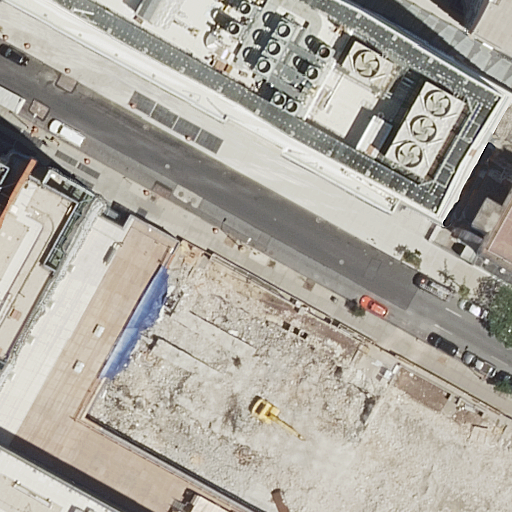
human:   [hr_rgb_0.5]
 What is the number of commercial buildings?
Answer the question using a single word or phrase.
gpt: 0

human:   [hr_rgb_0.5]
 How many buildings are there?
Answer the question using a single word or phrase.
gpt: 6

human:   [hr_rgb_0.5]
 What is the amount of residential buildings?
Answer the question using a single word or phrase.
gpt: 6

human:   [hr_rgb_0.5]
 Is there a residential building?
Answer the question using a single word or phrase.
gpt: yes

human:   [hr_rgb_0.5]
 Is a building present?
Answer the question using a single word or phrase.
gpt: yes

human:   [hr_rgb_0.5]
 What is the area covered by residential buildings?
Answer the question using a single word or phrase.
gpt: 11042m2

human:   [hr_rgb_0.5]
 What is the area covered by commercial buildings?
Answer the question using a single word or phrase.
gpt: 0m2

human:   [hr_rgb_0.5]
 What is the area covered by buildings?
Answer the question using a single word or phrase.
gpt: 11042m2

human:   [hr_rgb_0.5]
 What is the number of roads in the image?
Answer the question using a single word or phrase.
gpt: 1

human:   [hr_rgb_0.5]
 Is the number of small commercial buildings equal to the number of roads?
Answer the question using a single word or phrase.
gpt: no

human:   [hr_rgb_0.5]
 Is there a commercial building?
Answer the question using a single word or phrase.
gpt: no

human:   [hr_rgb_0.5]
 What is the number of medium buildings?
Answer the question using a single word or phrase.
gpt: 0

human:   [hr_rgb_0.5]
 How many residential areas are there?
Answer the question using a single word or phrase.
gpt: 0

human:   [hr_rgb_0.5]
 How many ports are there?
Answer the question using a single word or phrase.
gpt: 0

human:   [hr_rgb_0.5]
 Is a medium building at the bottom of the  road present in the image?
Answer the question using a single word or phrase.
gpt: no

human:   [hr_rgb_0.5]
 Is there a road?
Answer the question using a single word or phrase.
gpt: yes

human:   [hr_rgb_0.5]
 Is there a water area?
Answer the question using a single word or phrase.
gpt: no

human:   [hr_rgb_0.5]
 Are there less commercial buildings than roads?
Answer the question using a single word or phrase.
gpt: yes

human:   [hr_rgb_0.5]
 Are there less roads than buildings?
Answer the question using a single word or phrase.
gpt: yes

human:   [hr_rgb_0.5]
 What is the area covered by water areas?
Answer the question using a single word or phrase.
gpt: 0m2

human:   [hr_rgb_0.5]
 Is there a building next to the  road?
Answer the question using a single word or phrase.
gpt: yes

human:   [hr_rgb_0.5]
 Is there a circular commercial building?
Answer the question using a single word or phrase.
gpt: no

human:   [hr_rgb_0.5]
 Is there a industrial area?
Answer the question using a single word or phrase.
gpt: no

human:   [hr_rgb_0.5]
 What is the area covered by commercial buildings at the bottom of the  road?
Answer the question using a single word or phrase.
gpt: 0m2

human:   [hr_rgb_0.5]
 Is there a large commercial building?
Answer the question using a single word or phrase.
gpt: no

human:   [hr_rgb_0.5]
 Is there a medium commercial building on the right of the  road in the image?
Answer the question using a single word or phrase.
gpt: no

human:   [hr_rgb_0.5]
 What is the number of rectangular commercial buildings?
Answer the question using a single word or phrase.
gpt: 0

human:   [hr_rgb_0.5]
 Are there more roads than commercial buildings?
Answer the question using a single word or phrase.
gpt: yes

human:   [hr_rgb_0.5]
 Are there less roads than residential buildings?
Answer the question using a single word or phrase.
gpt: yes

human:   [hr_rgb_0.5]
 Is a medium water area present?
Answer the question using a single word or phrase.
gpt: no

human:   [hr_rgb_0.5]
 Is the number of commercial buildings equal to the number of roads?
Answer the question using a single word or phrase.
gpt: no

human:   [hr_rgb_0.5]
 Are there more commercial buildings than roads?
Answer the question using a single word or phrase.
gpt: no

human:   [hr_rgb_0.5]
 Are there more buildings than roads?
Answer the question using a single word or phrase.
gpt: yes

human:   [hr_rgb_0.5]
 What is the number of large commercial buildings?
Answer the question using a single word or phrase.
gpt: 0

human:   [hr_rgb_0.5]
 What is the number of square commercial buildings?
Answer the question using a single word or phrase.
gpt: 0

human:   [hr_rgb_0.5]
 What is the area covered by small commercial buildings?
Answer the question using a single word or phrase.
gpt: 0m2

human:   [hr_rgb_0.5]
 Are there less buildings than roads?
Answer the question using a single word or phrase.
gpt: no

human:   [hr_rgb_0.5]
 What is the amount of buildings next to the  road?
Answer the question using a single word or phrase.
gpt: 6

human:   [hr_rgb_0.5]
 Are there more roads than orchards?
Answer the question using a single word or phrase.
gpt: yes

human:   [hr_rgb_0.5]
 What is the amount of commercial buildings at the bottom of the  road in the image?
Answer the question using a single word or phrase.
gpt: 0

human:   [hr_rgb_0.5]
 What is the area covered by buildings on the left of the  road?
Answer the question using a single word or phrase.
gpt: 3253m2

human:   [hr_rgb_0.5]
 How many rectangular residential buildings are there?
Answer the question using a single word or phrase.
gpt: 1

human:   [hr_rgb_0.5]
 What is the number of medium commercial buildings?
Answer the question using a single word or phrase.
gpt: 0

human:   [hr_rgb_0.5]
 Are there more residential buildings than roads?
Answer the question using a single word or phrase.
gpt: yes

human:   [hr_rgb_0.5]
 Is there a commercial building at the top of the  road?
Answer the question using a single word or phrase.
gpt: no

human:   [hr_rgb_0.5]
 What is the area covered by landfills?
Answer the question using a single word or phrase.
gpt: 0m2

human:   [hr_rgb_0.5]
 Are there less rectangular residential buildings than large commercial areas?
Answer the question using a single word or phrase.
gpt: no

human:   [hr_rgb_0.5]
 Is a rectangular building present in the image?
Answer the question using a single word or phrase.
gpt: yes

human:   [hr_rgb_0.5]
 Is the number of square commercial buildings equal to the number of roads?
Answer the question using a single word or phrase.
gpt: no

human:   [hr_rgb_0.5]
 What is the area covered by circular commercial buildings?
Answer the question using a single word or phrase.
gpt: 0m2

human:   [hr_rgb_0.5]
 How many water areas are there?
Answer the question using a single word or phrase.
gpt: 0

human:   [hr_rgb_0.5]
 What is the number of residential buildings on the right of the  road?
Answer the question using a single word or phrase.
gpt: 2

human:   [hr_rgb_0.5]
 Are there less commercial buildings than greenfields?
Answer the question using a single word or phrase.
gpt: no

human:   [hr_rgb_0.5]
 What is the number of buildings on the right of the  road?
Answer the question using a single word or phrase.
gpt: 2

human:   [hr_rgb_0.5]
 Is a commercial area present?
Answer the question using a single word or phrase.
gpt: no

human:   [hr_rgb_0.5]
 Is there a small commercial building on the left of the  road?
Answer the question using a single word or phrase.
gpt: no

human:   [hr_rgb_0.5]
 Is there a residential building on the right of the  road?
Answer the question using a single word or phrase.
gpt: yes

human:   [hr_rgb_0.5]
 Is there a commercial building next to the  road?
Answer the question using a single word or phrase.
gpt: no

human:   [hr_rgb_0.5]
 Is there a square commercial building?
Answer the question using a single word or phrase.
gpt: no

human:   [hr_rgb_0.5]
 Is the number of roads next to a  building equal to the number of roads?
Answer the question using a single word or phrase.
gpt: yes

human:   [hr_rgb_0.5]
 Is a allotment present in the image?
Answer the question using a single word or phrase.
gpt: no

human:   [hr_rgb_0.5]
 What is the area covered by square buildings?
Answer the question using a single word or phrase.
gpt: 0m2

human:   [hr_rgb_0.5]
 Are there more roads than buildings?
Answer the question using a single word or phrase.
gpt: no

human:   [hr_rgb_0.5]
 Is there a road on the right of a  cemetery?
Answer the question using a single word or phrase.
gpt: no